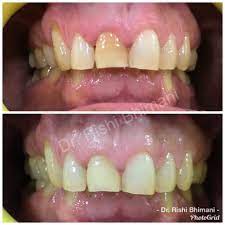
Condition: Tooth Discoloration